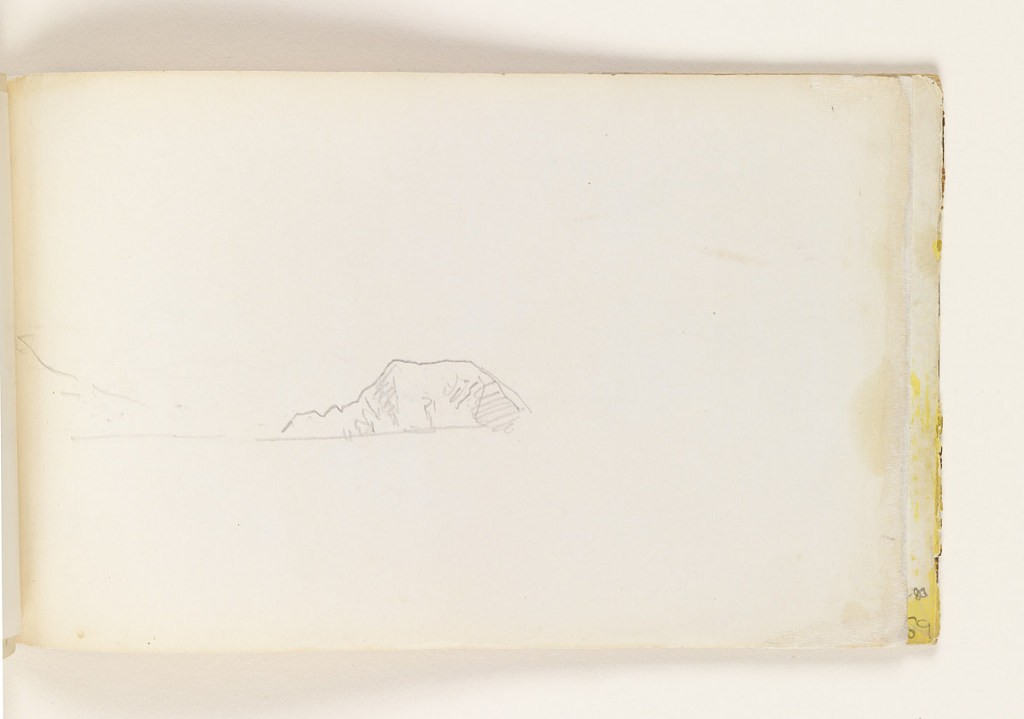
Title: Rough Sketch of Connanicut Island and Fort Adam
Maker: William Trost Richards, American, 1833–1905
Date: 1890–1900
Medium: Graphite on off-white wove paper
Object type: Sketchbook folio
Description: Rough study of two mountains, one in center foreground, second in distance with large peak in left-center.